The image is an STFT spectrogram (time versus frequency) of a rolling-element bearing's vibration signal. What is the most likely bearing condition (normal, inner_race, outer_race, ball)?
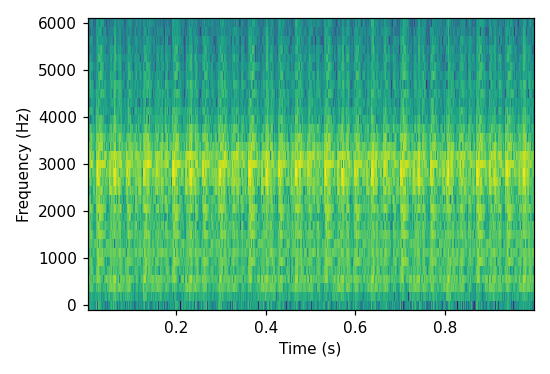
Answer: outer_race